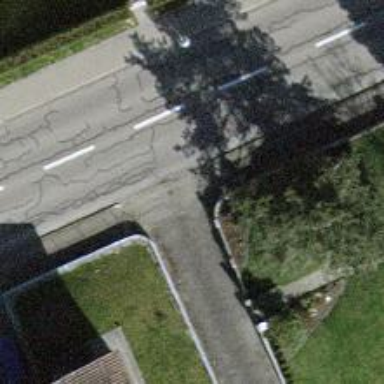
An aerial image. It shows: Alley classified as service road.